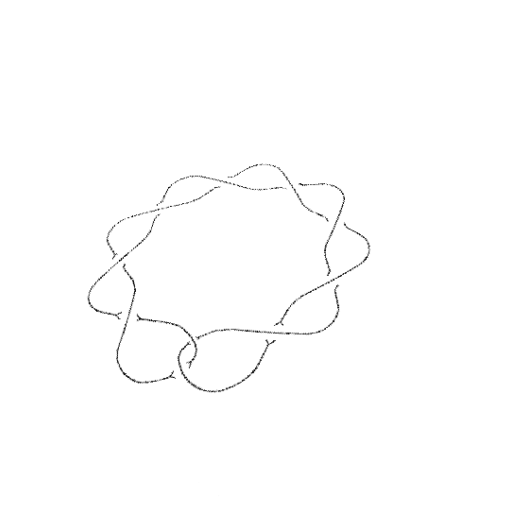
Crossing number: 10